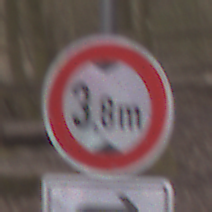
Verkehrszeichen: TatsaechlicheHoehe
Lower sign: RichtungsangabeDurchPfeile5
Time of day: MorningAfternoon
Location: Outdoor (Nature)
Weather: Overcast
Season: Autumn
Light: Natural